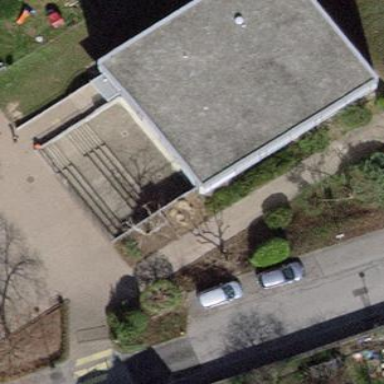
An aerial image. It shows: School building.